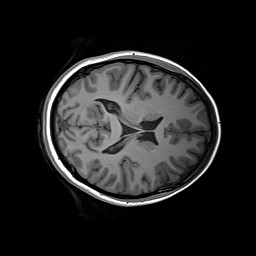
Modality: T1w
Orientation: axial
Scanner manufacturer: siemens
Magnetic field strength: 3 T
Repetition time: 2.2 s
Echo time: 0.00244 s